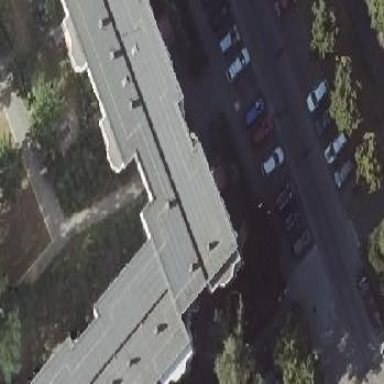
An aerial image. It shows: Flat roofed apartments with gray tar paper roofing.